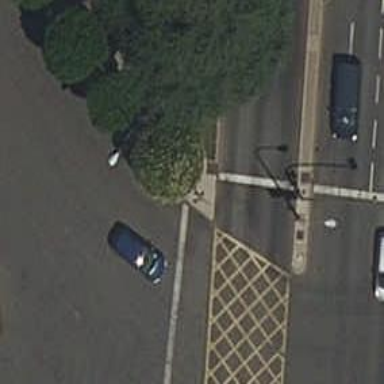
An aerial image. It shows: Road with traffic signals.